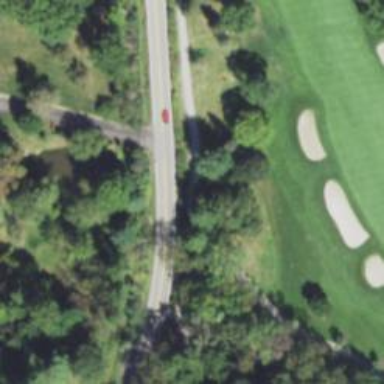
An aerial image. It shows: Footway that serves as golf path.